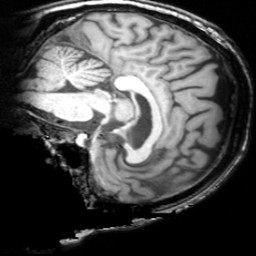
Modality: T1w
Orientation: sagittal
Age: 67
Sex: male
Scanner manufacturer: siemens
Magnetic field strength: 3 T
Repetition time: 1.62 s
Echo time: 0.003 s